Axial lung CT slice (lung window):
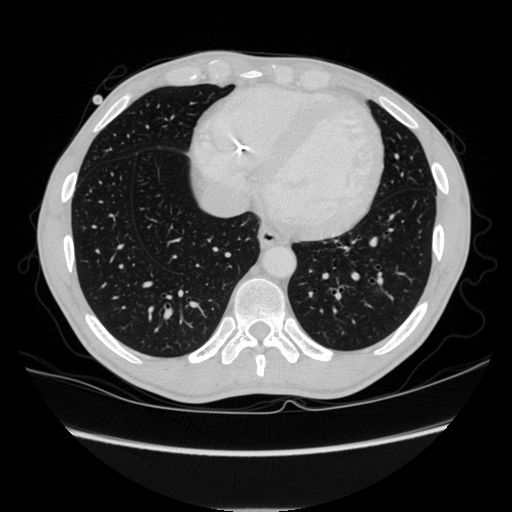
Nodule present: no